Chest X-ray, PA view. Patient: 35 years old, sex F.
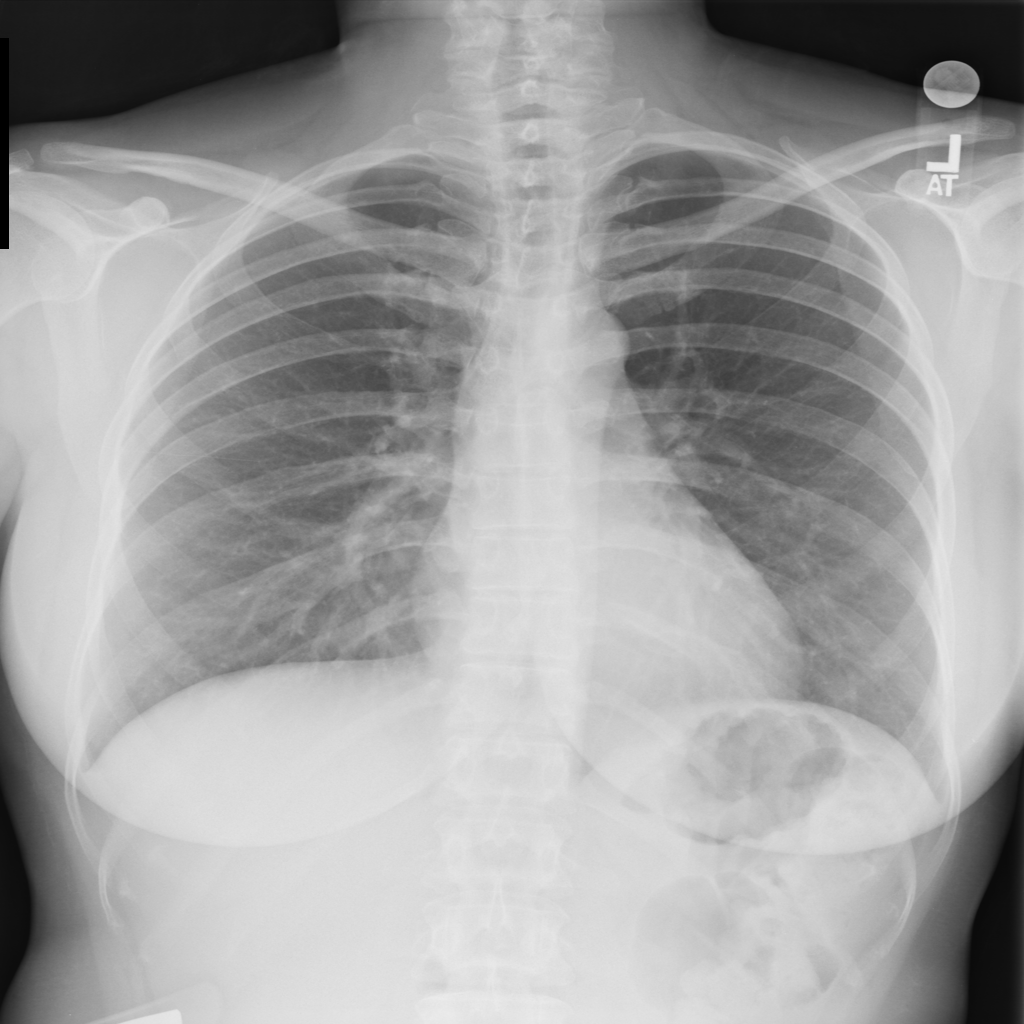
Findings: No Finding